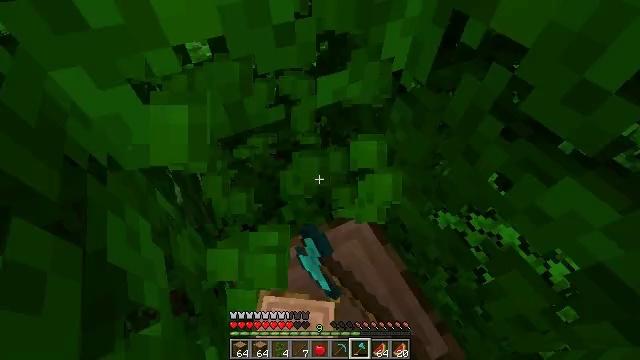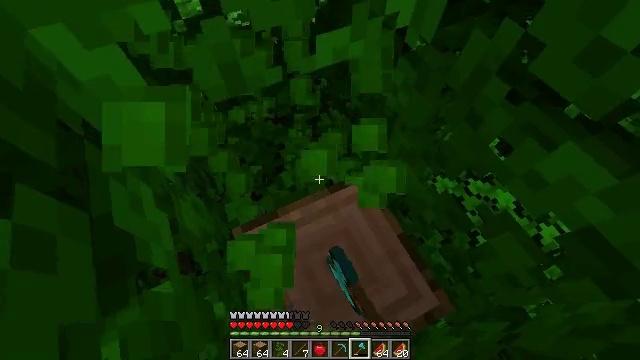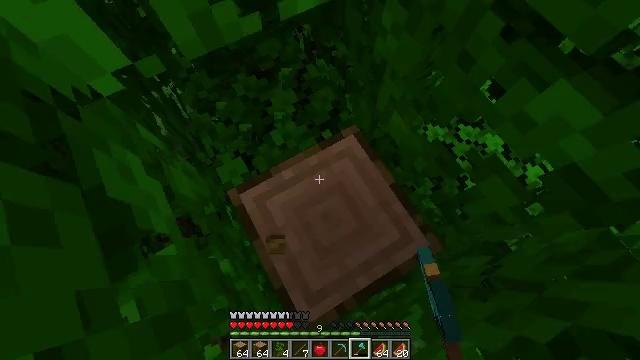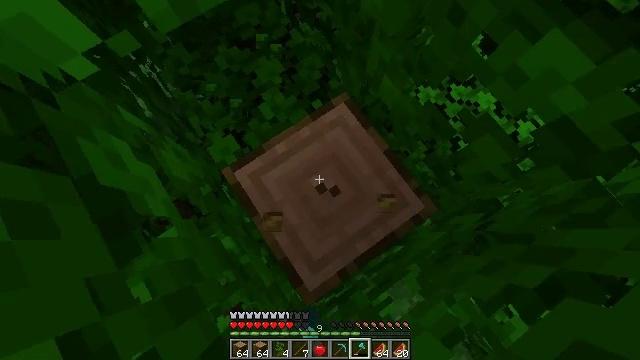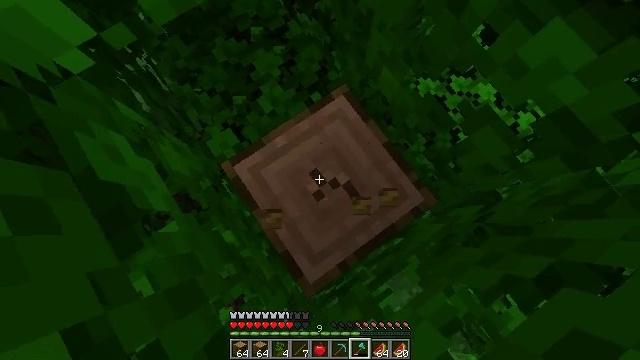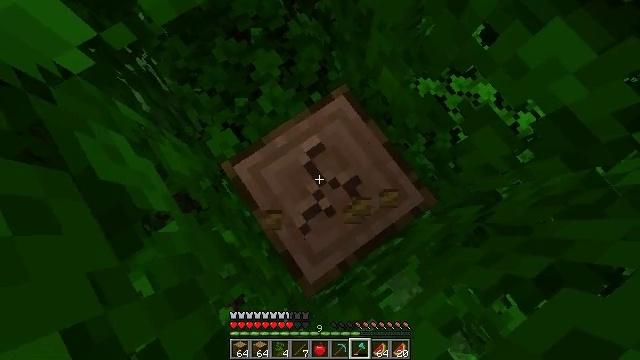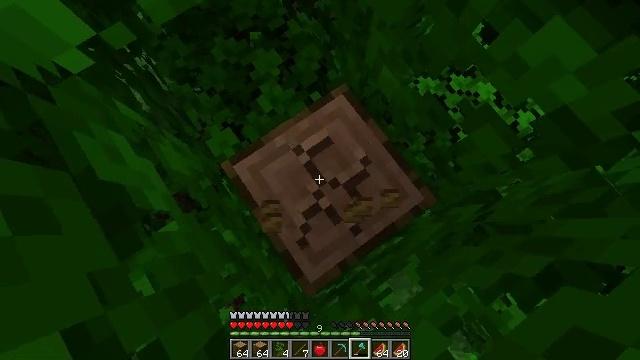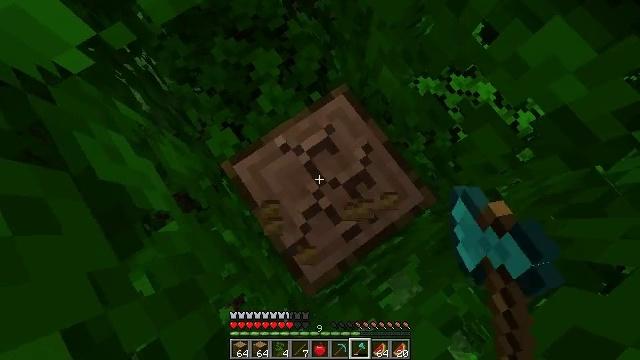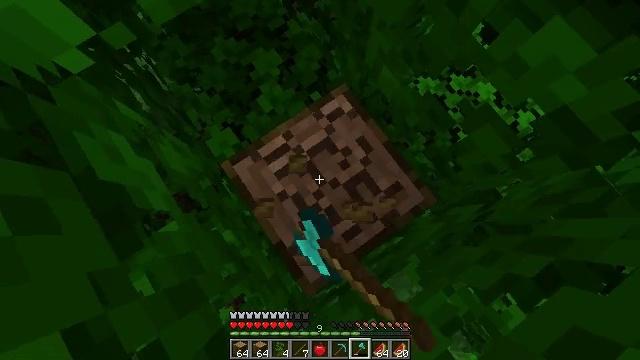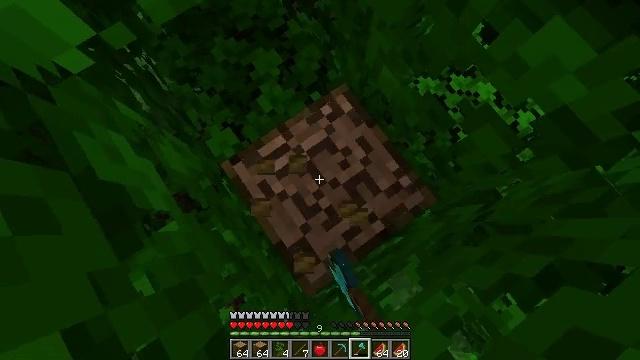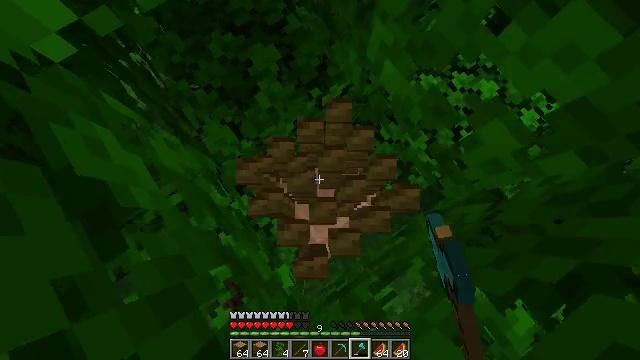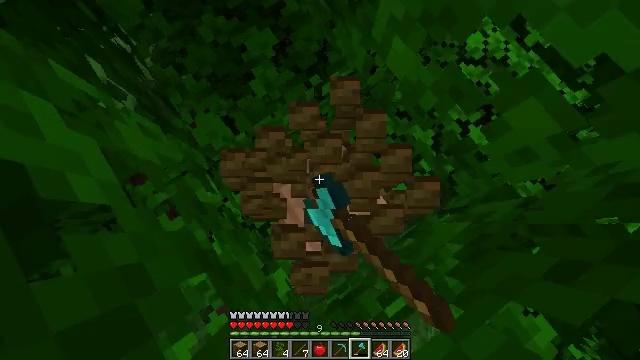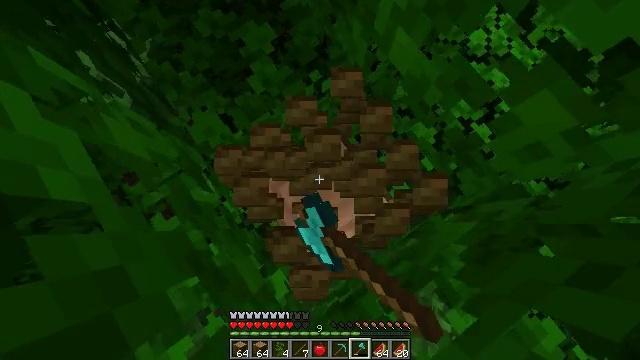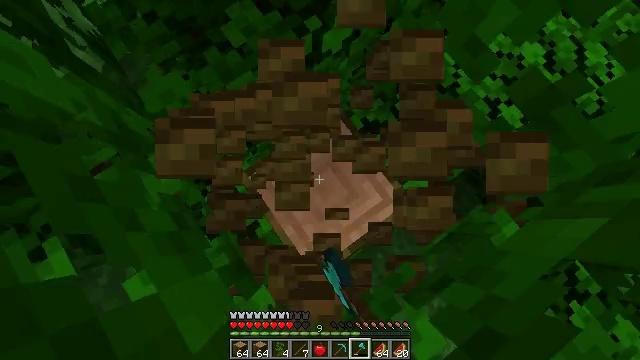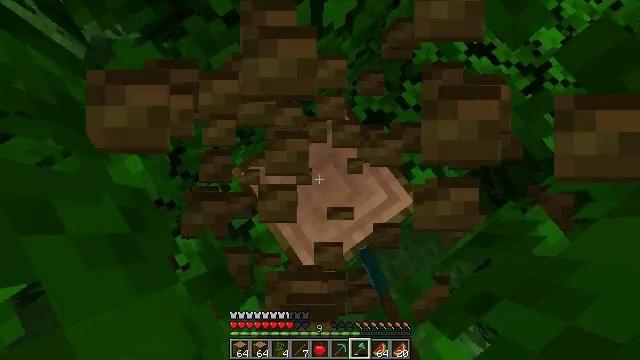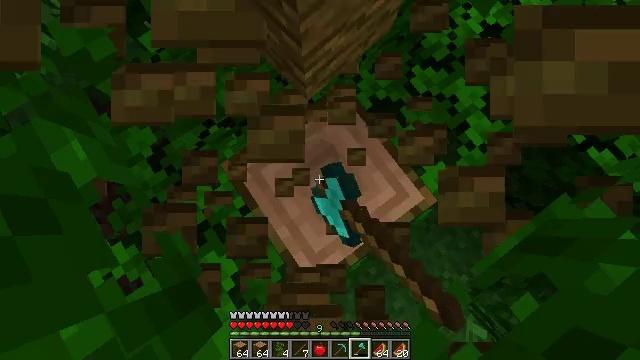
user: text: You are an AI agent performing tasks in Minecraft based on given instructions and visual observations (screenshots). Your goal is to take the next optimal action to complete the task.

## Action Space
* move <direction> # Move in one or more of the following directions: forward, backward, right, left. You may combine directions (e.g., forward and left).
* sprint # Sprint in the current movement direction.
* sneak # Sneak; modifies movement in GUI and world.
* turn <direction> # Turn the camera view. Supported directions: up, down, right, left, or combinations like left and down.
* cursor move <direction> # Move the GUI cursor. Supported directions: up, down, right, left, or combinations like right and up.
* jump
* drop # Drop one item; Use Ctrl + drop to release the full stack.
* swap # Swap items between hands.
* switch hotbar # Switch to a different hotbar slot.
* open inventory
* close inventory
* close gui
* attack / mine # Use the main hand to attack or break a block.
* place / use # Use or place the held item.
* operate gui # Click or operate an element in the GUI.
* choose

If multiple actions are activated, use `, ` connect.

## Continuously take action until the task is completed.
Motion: motion action
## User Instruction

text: Break the jungle log to gather wood.
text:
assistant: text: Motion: turn down, attack / mine
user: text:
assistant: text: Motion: turn right and down, attack / mine
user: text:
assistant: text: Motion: turn right and down, attack / mine
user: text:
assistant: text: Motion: turn down, attack / mine
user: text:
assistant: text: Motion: attack / mine
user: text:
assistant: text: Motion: attack / mine
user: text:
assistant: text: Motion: attack / mine
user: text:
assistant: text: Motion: attack / mine
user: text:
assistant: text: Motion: attack / mine
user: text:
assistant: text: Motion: attack / mine
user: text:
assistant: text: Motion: attack / mine
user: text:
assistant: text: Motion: attack / mine
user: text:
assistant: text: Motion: attack / mine
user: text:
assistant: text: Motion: attack / mine
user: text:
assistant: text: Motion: attack / mine
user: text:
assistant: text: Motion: attack / mine
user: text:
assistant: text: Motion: attack / mine
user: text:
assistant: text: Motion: attack / mine
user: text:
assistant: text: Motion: attack / mine
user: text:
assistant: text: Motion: attack / mine
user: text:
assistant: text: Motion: attack / mine
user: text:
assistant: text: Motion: attack / mine
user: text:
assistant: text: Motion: attack / mine
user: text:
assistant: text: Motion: attack / mine
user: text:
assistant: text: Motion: attack / mine
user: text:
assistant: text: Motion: attack / mine
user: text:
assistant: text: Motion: attack / mine
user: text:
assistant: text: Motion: attack / mine
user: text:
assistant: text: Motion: attack / mine
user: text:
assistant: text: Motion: attack / mine